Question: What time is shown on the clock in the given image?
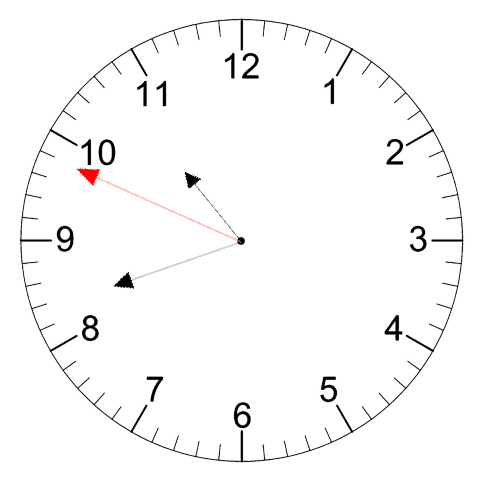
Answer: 10:41:49